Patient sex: F
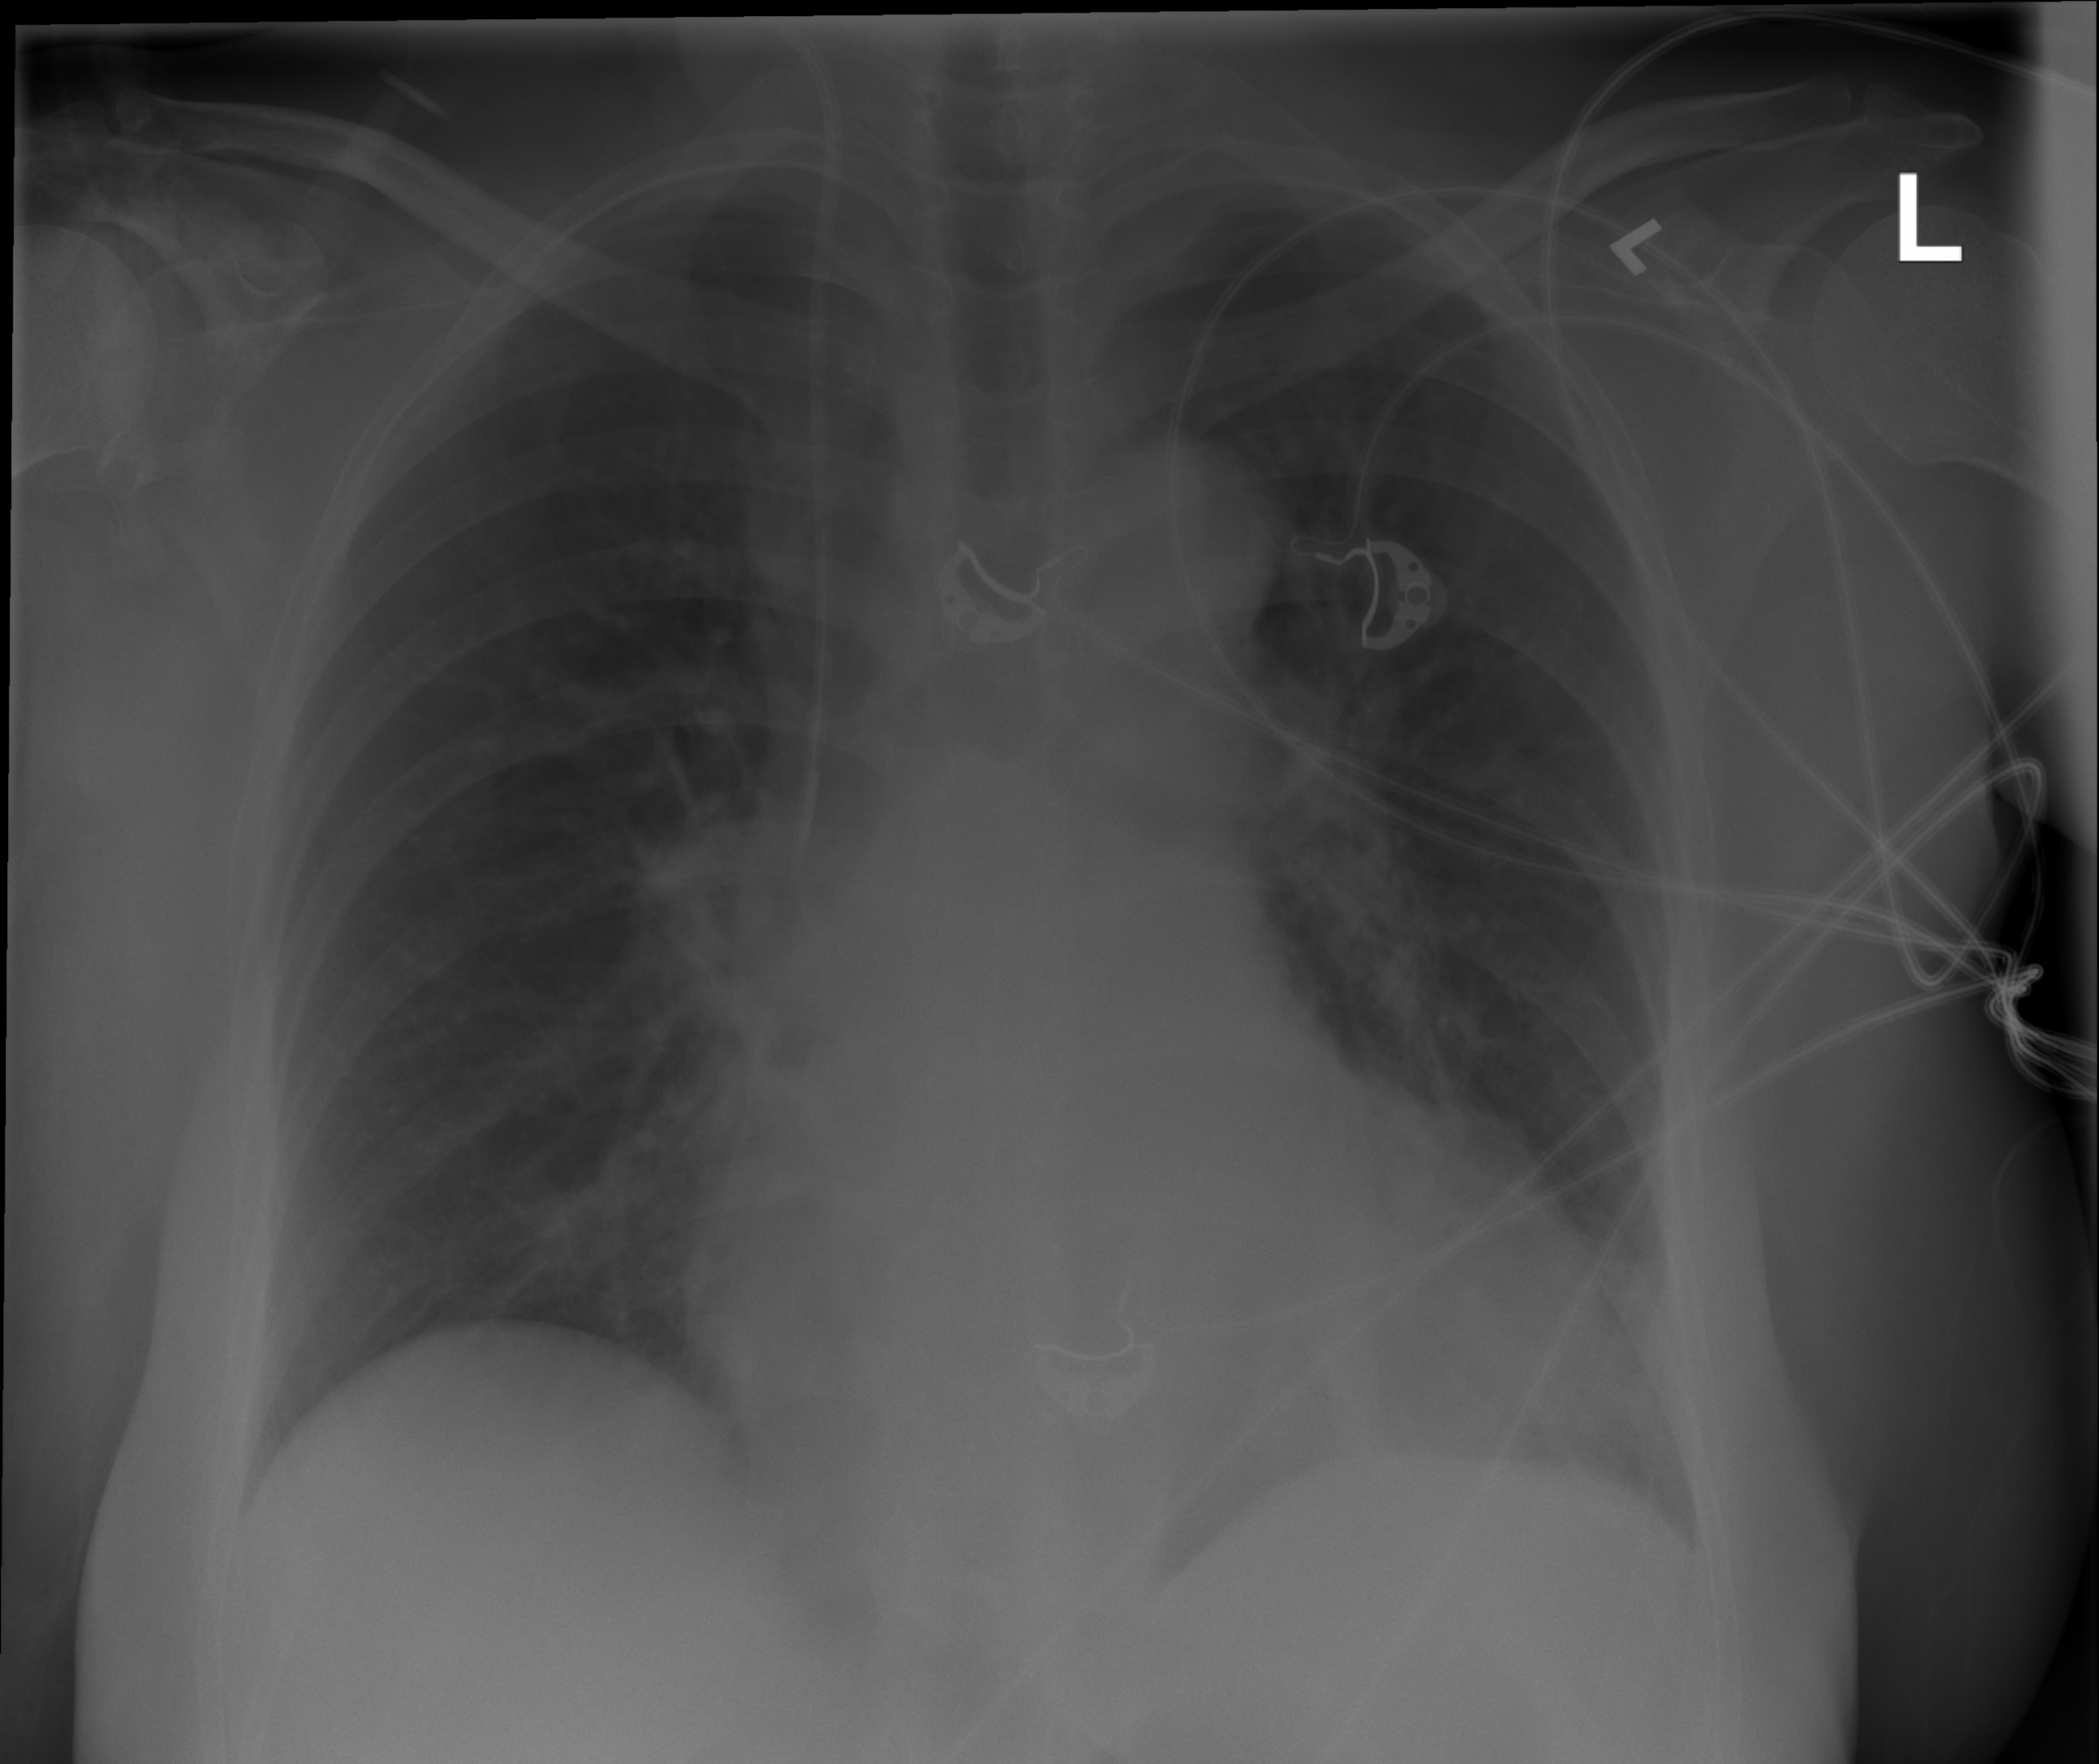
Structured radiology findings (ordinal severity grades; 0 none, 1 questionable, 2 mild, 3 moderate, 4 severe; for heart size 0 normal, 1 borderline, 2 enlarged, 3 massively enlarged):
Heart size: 1
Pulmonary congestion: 0
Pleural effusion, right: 0
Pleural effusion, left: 0
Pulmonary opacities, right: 0
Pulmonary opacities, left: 0
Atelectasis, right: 0
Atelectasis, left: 1